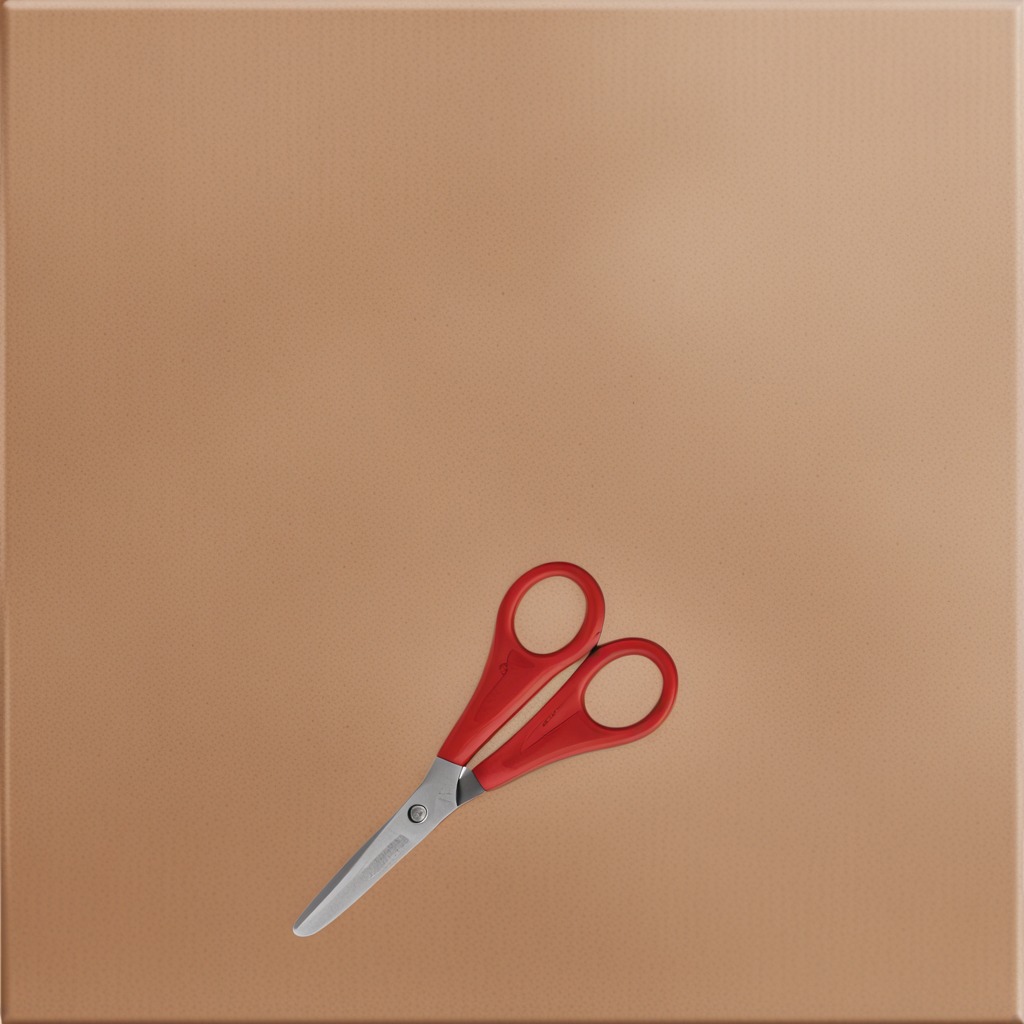
A scissor lying on the cardboard box surface